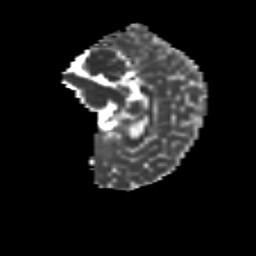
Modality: MD
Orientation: sagittal
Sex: male
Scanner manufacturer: siemens
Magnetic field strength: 3 T
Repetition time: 5 s
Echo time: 0.071 s